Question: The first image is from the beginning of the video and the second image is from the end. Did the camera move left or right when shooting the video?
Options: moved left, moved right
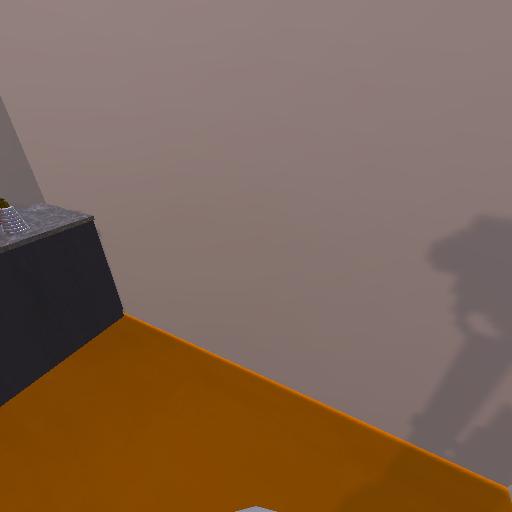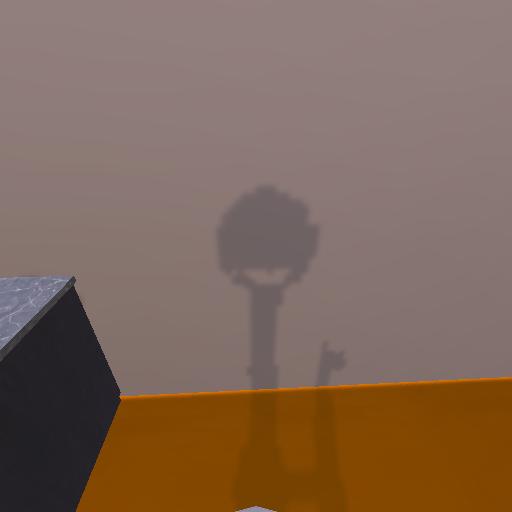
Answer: moved left